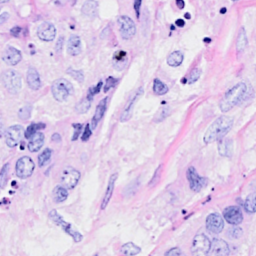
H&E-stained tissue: Breast